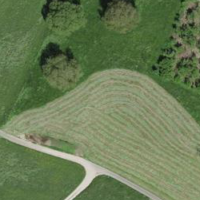
EUNIS habitat code: 25
Species observed at this site:
Cichorium intybus